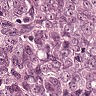
Metastatic tissue present: yes